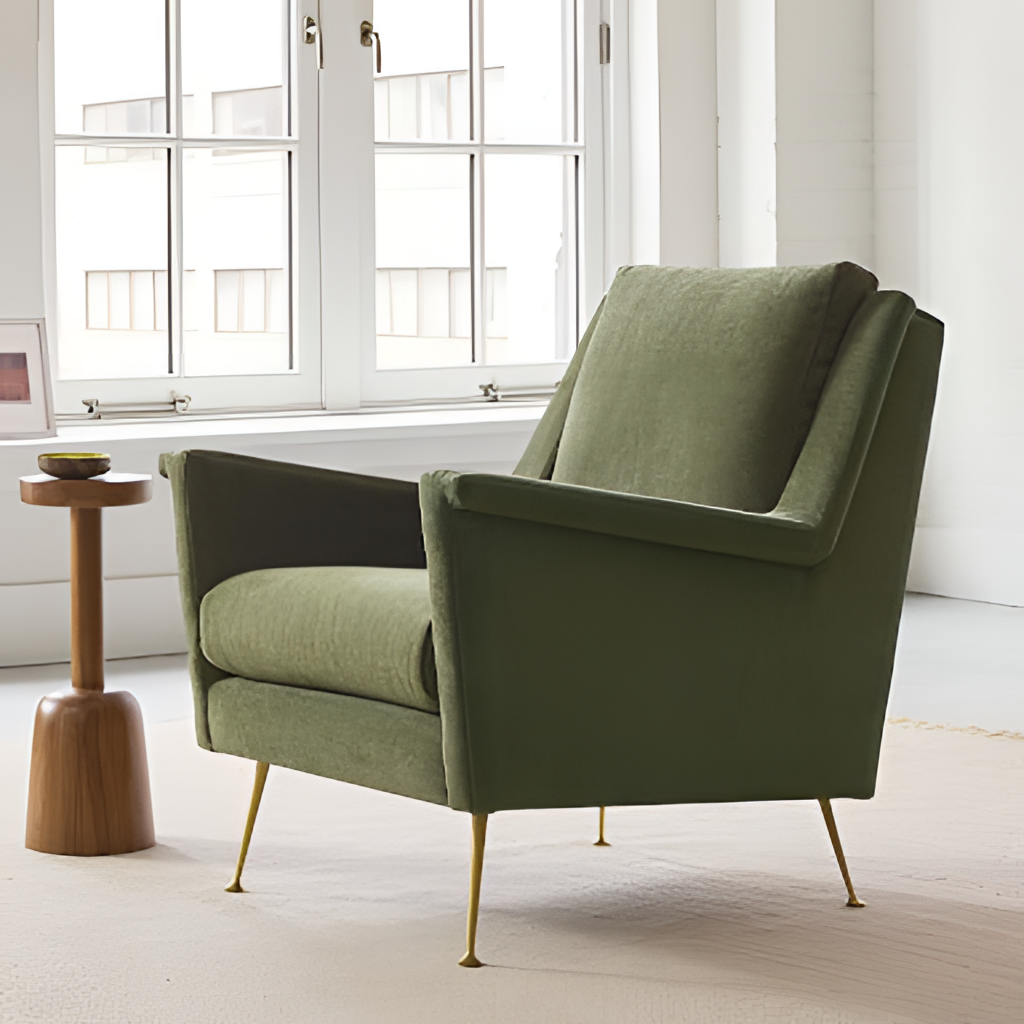
green velvet armchair, living room, mid-century modern, paint wallpaper, with solid pattern, carpet flooring, with plain pattern